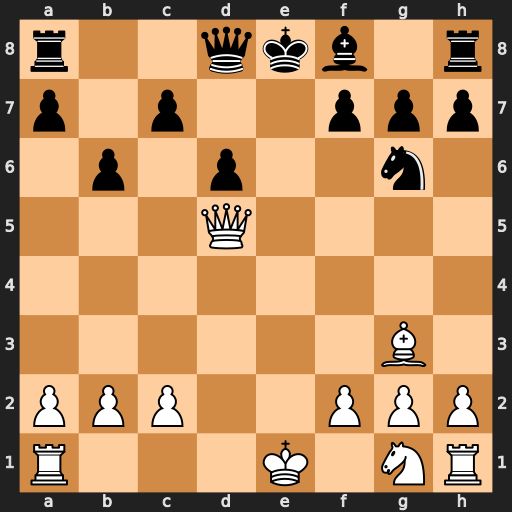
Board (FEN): r2qkb1r/p1p2ppp/1p1p2n1/3Q4/8/6B1/PPP2PPP/R3K1NR
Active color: w
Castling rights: KQkq
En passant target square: -
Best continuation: Qc6+ Qd7 Qxa8+